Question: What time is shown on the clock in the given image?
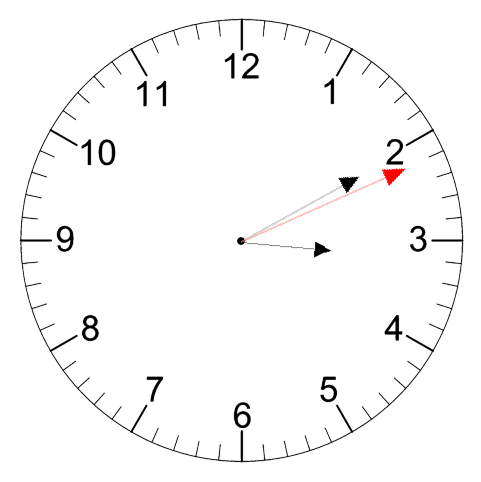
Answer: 03:10:11